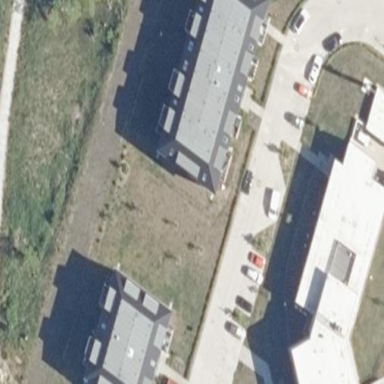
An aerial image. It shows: Unique apartment building with quadruple saltbox roof shape.